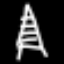
Label: The Eiffel Tower